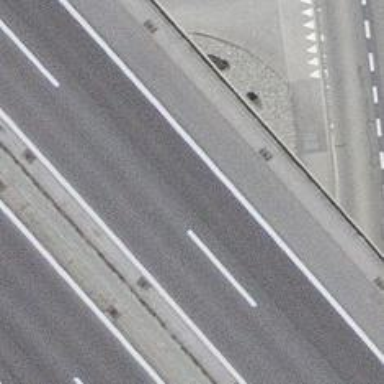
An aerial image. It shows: Bridge over motorway.